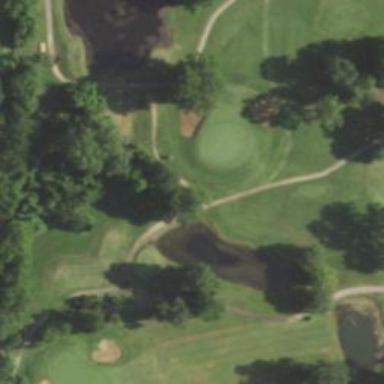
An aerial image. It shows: View of golf hole.